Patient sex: M
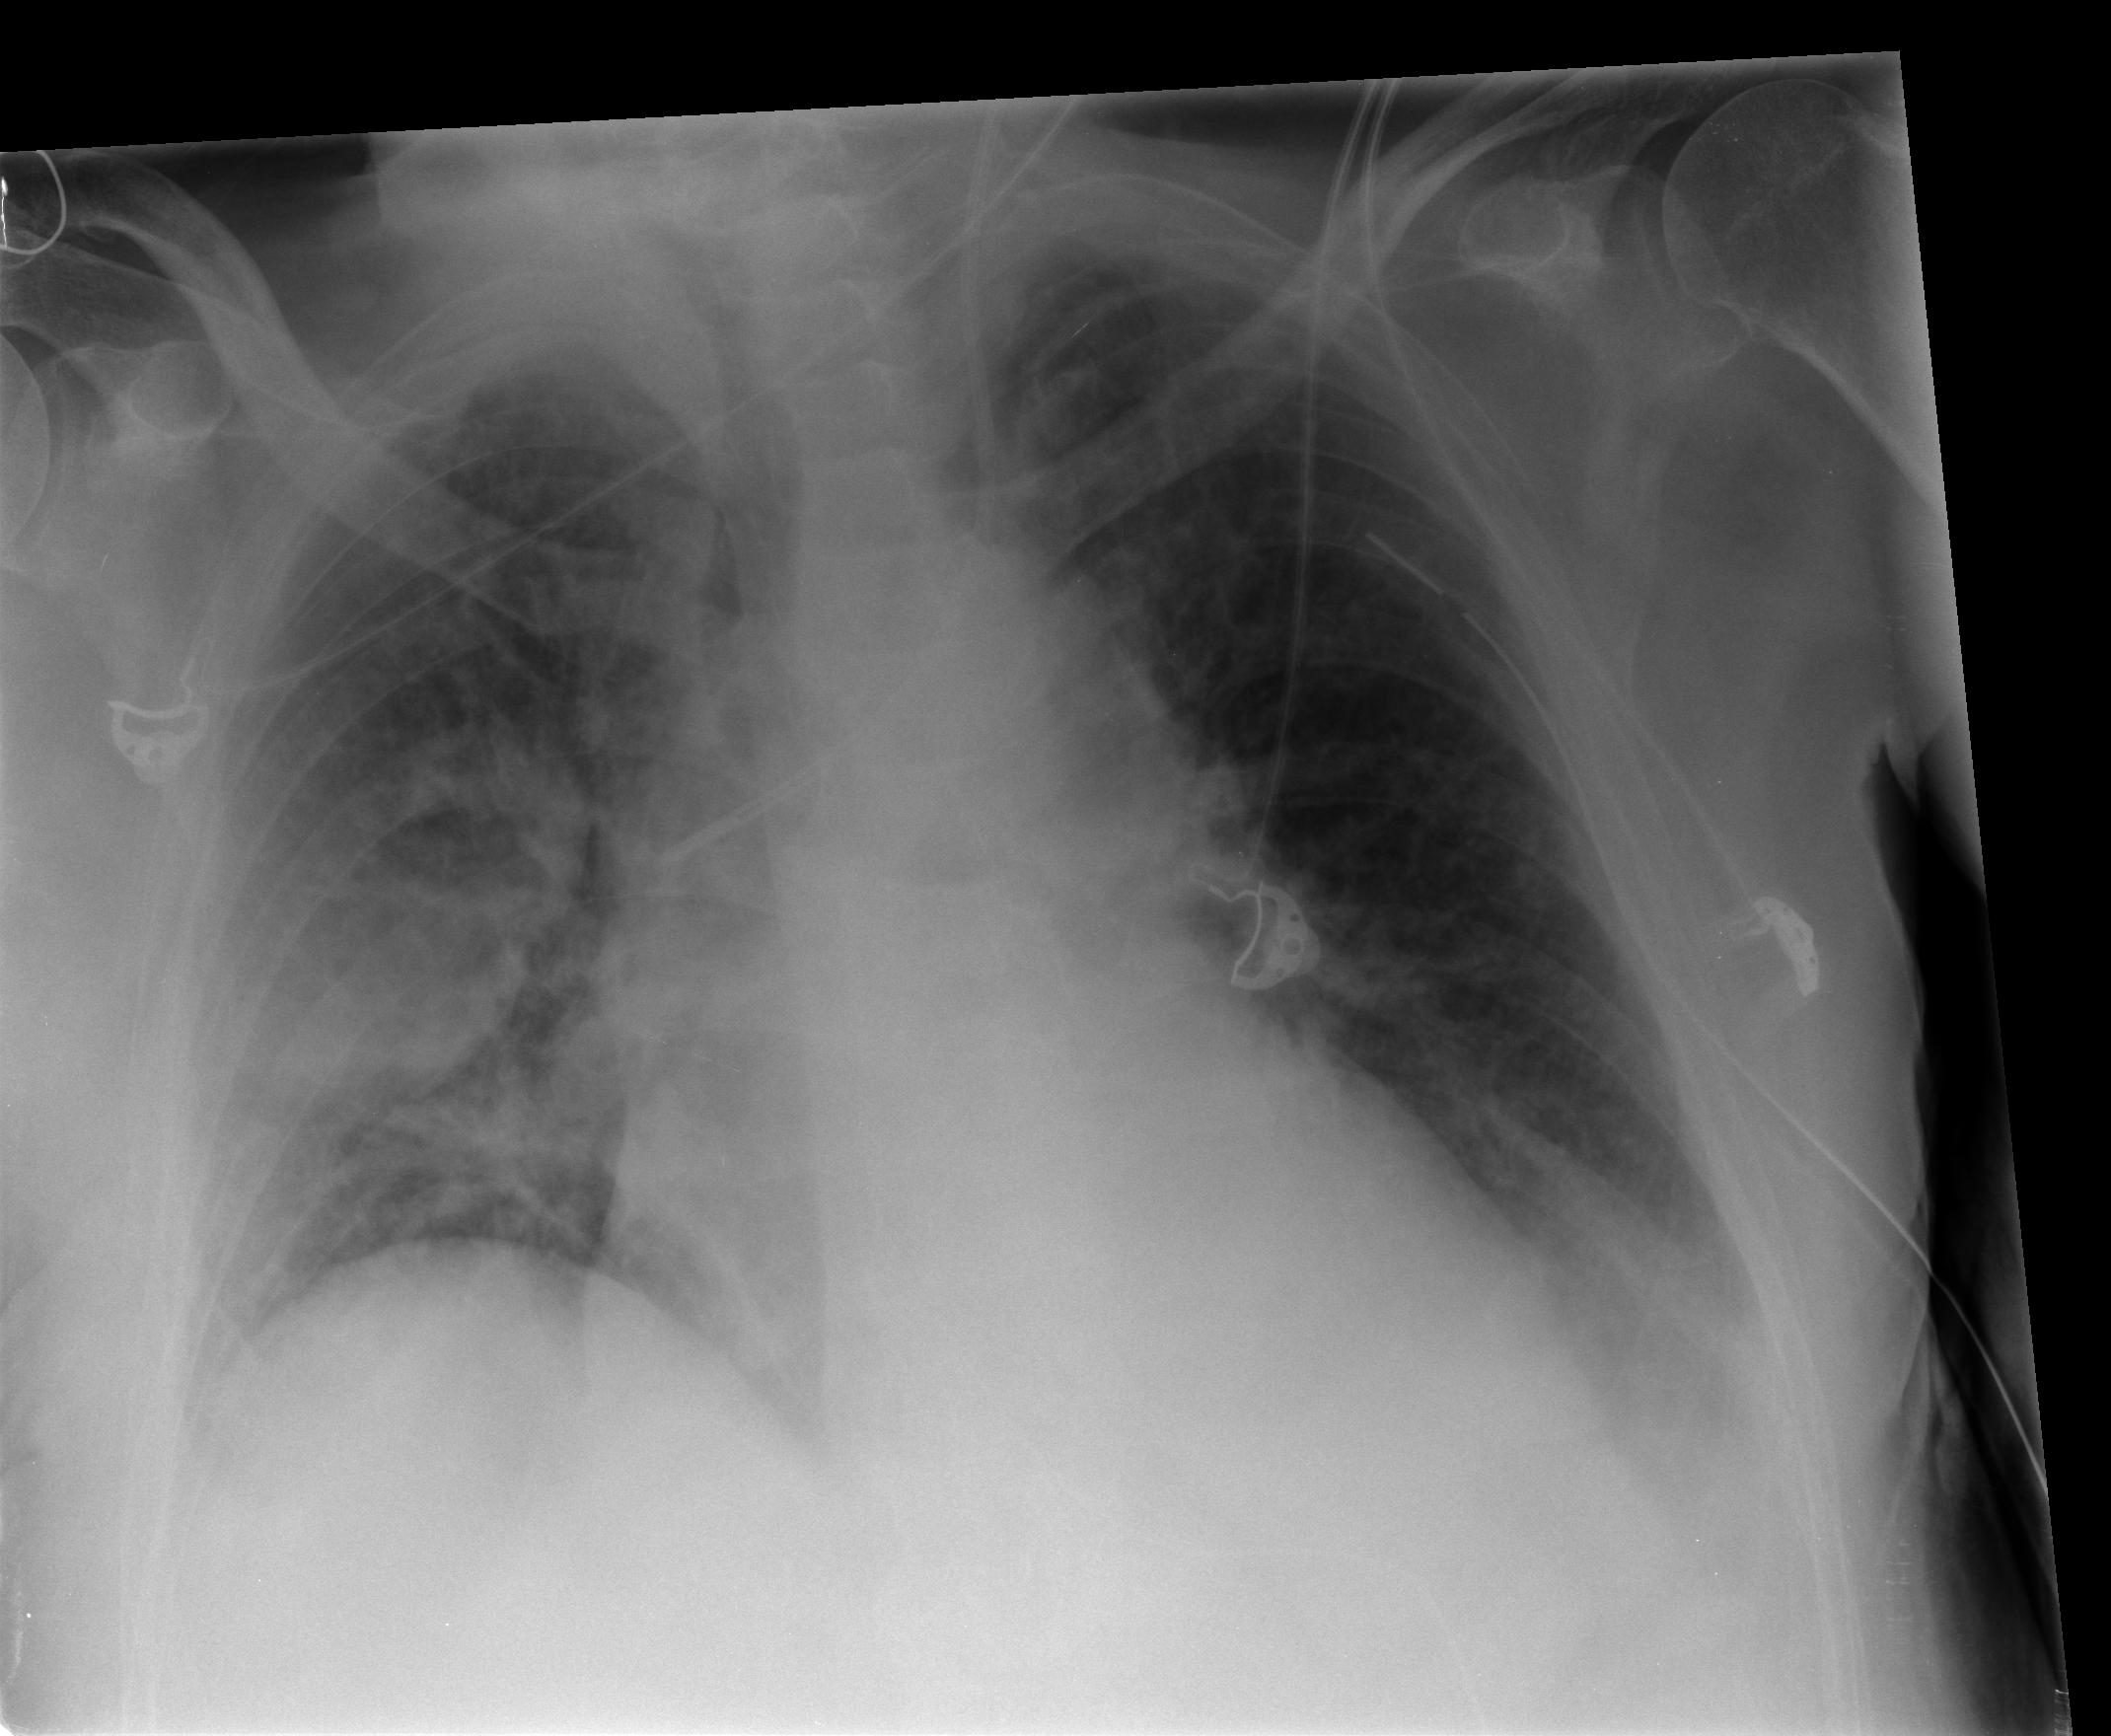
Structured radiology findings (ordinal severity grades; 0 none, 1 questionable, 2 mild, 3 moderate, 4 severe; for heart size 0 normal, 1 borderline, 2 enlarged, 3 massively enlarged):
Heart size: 3
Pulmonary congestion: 1
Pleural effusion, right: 0
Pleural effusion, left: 2
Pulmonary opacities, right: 3
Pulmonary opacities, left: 0
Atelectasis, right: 2
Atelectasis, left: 2